Breast ultrasound image
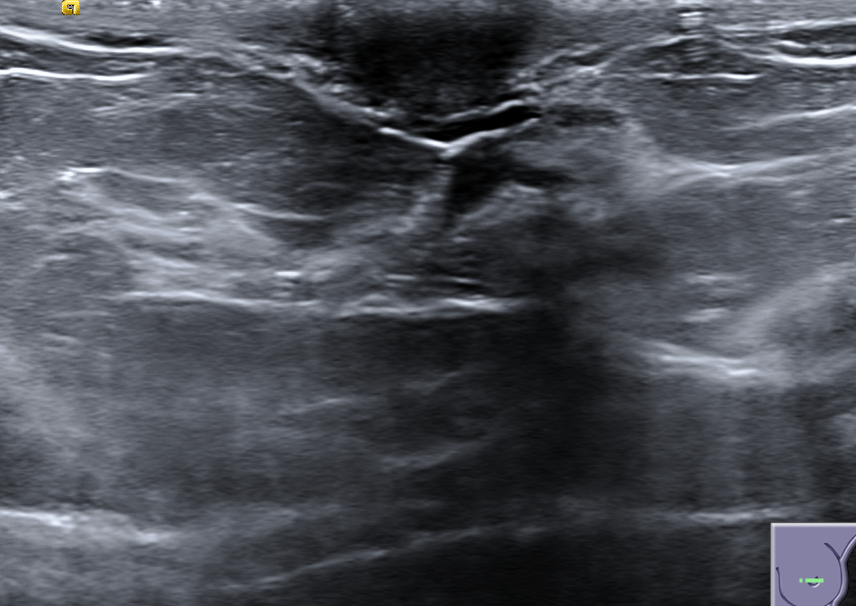
Diagnosis: benign